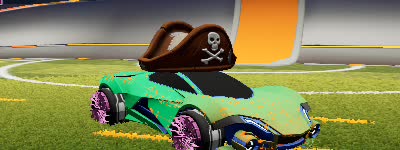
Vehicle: werewolf